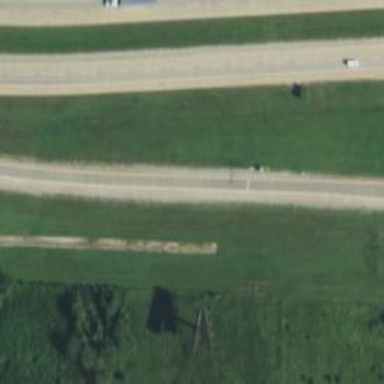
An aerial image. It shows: Toll gantry on the road.